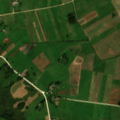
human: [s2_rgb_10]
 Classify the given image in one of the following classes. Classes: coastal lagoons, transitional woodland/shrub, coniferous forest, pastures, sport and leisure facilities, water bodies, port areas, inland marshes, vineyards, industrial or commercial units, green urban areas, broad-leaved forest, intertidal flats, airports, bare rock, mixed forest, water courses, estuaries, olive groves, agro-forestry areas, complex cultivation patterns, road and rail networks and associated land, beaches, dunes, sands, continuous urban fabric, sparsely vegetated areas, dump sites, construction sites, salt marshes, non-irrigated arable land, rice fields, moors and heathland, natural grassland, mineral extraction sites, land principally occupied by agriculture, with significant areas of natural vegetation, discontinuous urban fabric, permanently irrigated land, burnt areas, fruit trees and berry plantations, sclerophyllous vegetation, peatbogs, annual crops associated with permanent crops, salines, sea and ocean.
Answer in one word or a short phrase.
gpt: discontinuous urban fabric, non-irrigated arable land, pastures, land principally occupied by agriculture, with significant areas of natural vegetation